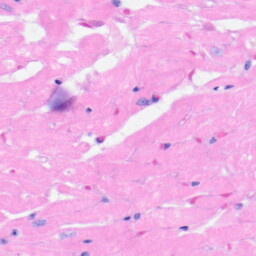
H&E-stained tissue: Heart